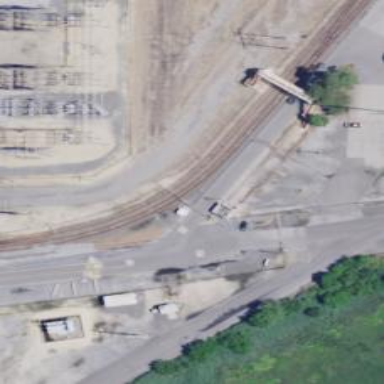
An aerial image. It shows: Rail spur service.